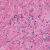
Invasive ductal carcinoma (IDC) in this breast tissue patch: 0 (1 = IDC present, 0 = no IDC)